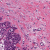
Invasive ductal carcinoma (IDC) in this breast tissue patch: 0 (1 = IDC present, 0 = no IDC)